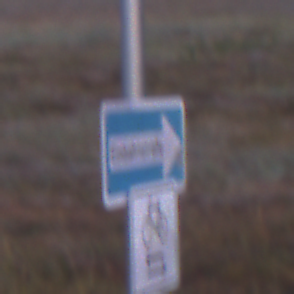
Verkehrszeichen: EinbahnstrasseRechtsweisend
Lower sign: RichtungsangabeDurchPfeile9
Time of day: SunriseSunset
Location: Outdoor (Nature)
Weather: Clear
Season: NotSpecified
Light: Natural